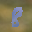
Label: 8